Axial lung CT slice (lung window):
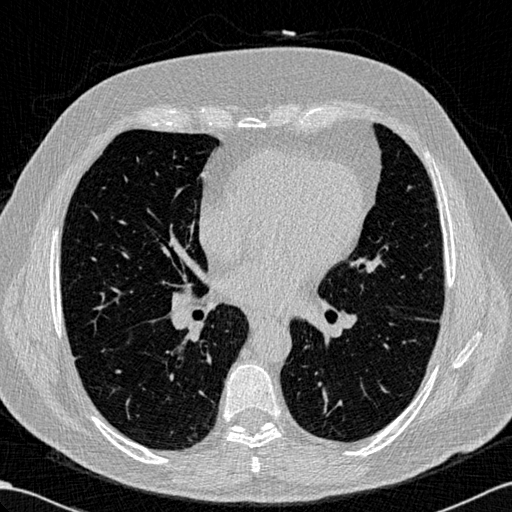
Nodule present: no